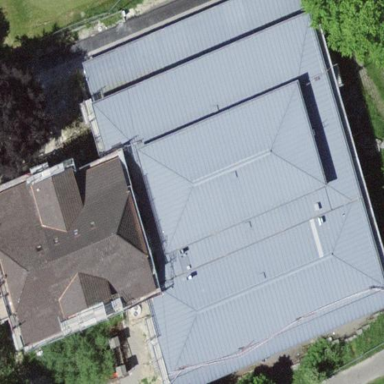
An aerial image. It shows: School building.